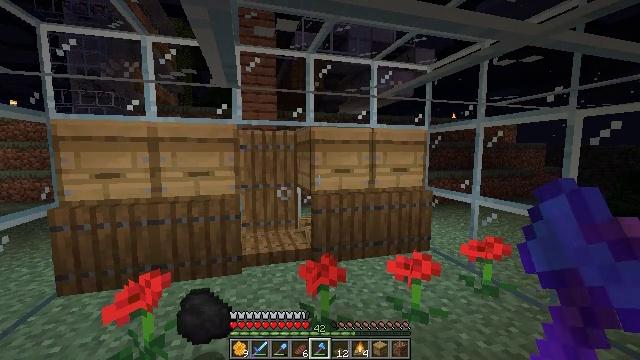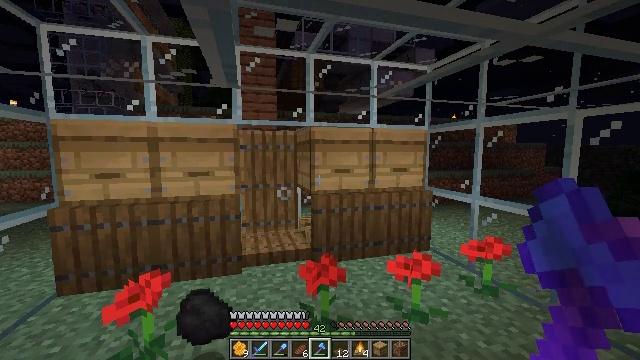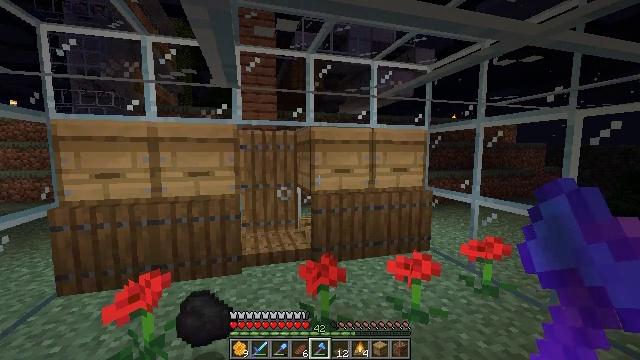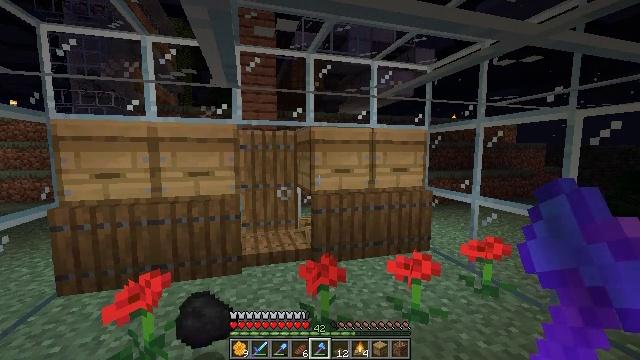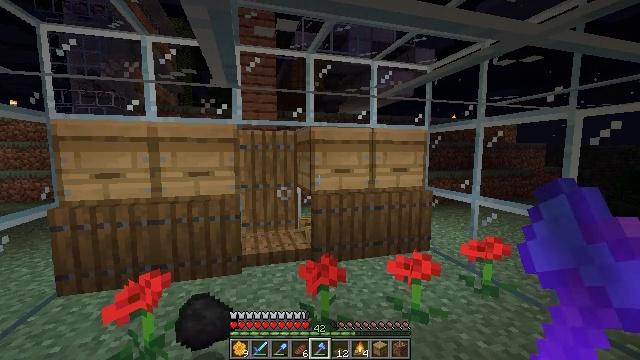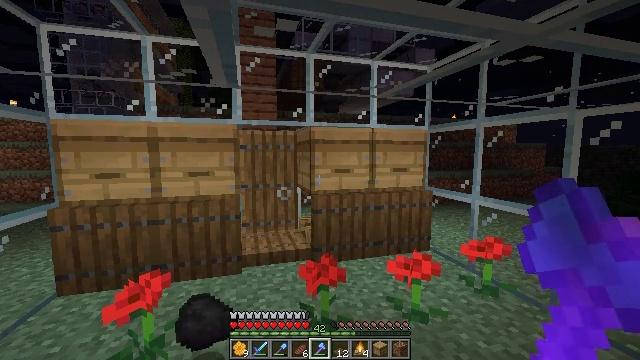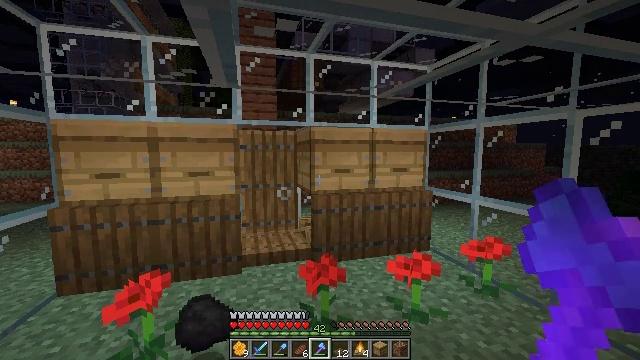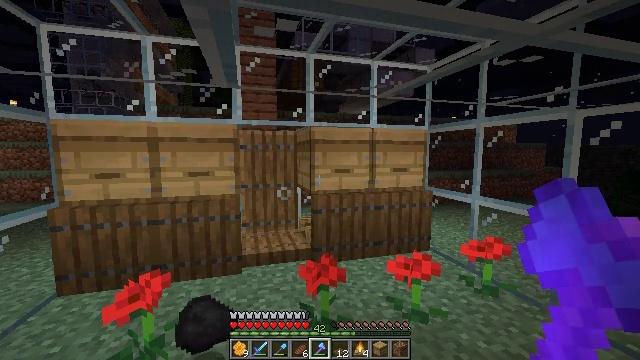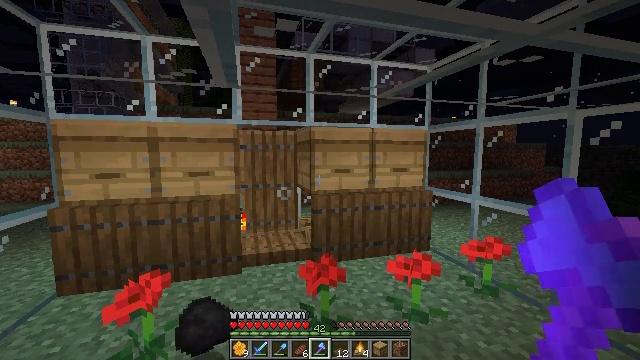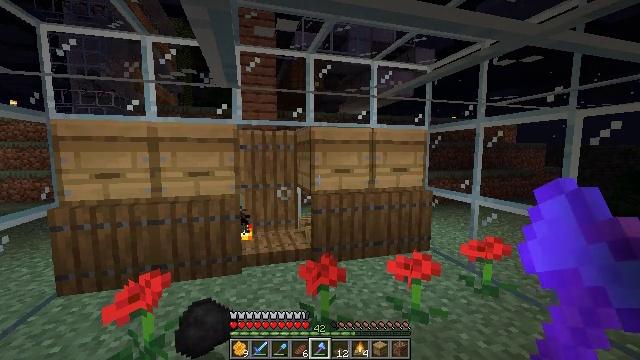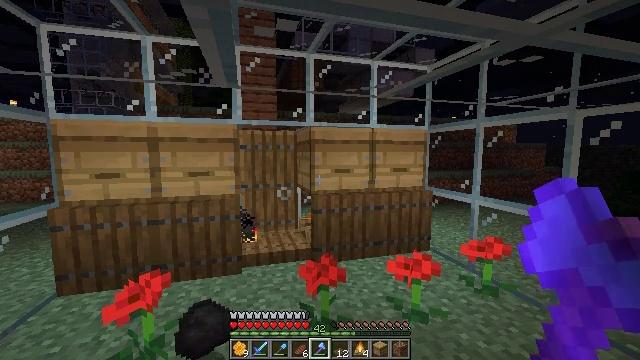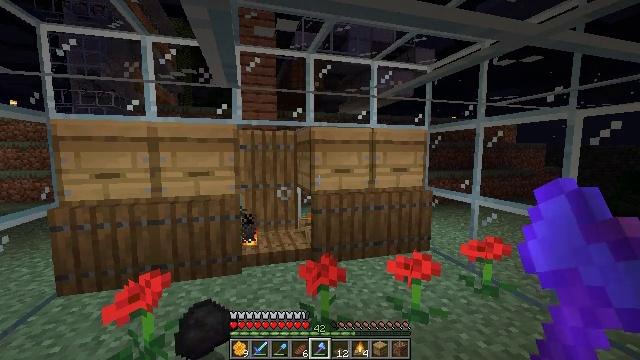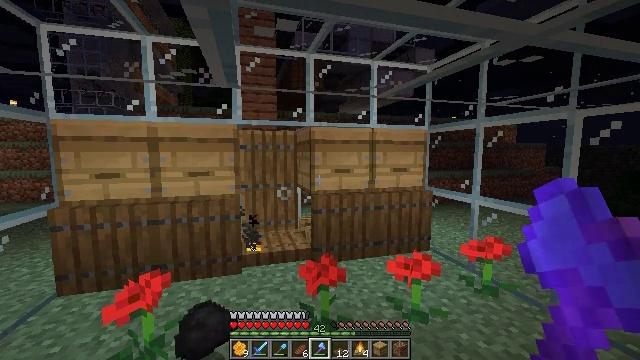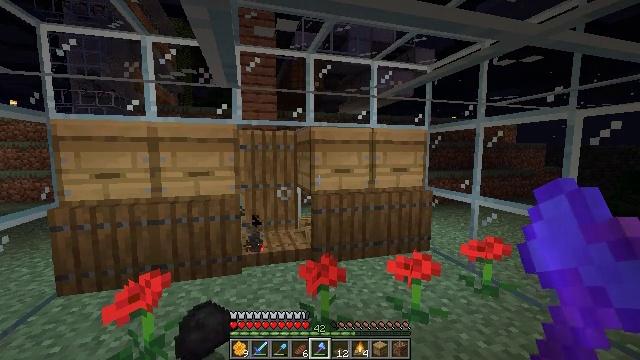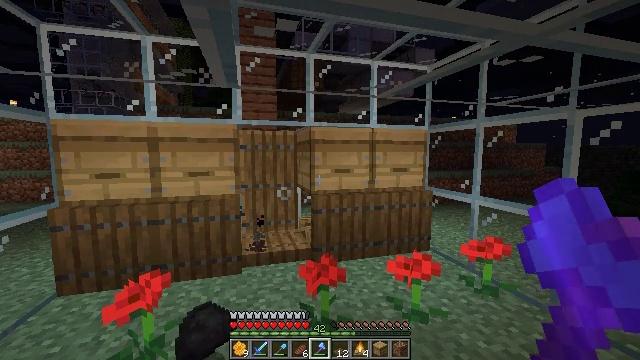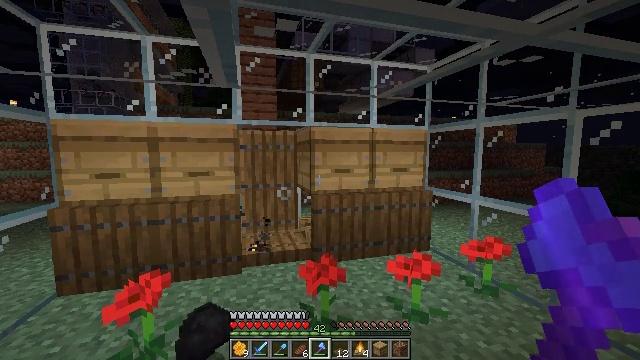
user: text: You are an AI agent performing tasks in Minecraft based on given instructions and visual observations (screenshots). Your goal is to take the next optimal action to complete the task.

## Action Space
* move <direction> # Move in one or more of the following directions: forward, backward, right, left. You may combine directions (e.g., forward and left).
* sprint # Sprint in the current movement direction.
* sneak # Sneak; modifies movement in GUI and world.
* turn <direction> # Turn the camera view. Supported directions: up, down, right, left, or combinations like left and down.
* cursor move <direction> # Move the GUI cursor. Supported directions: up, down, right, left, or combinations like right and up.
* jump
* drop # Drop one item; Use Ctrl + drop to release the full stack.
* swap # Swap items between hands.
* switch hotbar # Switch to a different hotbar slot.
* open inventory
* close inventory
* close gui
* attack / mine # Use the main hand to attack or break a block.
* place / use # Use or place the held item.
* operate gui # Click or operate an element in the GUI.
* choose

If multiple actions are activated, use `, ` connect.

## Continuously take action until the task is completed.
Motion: motion action
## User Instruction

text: Gather honeycomb by mining the beehive.
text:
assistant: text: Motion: no_op
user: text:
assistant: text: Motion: no_op
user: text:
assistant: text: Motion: no_op
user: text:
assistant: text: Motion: no_op
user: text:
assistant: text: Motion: no_op
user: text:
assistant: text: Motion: no_op
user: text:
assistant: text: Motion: no_op
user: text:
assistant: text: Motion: no_op
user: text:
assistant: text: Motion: no_op
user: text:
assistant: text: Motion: no_op
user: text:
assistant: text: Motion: no_op
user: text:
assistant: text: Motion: no_op
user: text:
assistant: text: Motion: no_op
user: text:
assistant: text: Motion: no_op
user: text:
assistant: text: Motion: no_op
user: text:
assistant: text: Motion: no_op
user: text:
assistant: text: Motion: no_op
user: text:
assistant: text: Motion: no_op
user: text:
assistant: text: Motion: no_op
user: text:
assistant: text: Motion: no_op
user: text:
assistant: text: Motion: no_op
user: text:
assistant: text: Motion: no_op
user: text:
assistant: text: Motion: no_op
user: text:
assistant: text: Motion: no_op
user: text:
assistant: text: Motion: no_op
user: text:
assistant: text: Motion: no_op
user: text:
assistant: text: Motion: no_op
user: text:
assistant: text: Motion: no_op
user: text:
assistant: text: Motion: no_op
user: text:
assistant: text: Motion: no_op